Brain MRI, modality: hrT2
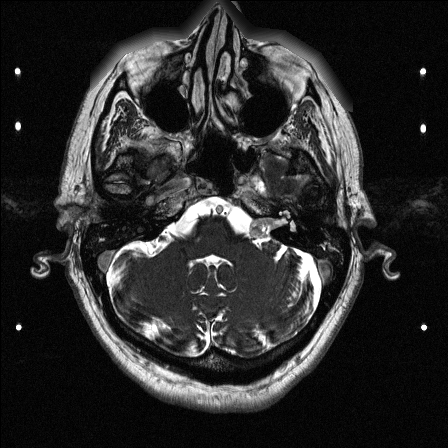